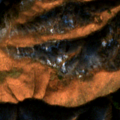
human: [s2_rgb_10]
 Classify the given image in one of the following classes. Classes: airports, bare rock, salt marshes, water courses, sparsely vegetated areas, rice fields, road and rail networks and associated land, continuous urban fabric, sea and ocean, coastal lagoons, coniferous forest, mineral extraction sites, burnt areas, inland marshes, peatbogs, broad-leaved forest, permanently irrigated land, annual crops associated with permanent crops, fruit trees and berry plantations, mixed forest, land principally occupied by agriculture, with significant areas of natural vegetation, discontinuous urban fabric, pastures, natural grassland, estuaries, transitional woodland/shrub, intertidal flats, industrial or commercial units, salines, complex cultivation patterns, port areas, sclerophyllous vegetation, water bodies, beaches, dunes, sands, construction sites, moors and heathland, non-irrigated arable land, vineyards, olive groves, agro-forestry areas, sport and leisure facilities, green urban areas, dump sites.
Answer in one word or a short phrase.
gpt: broad-leaved forest, mixed forest